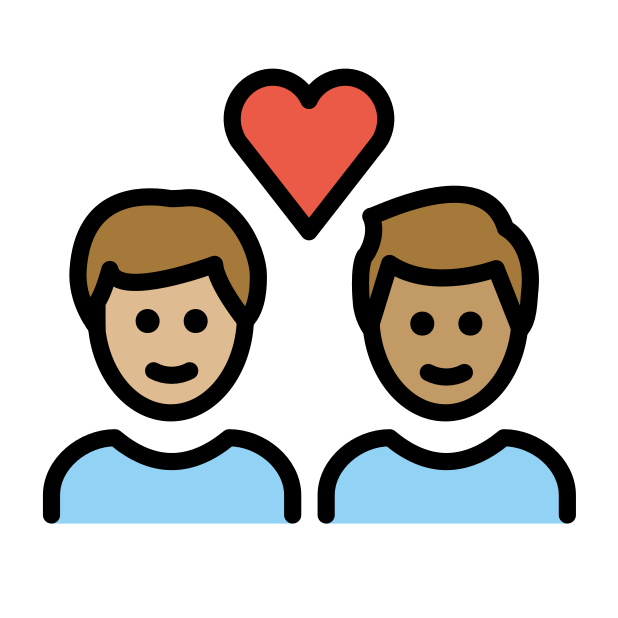
couple with heart: man, man, medium-light skin tone, medium skin tone